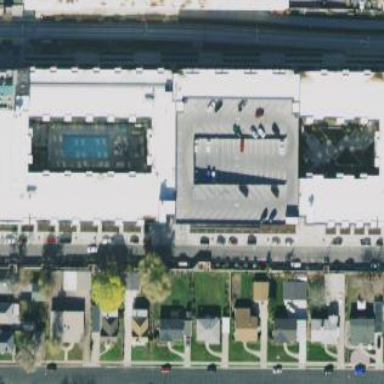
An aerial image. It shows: Garage building component.